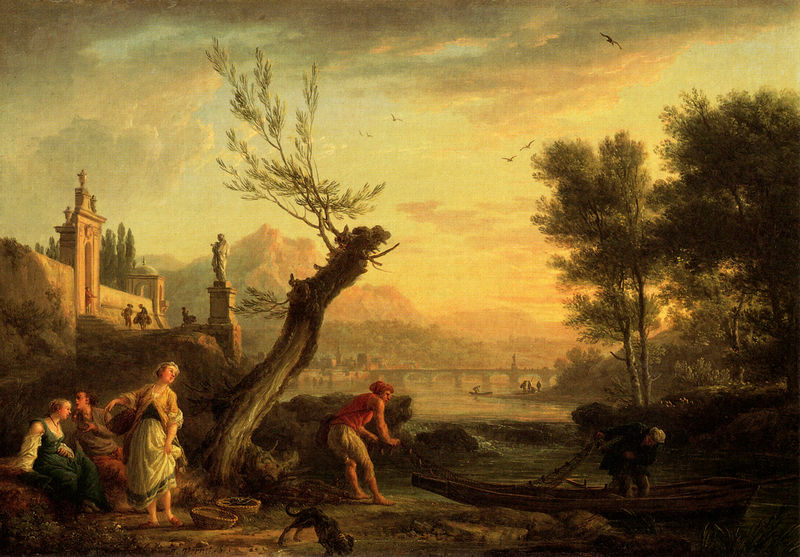
Titel: Flußfischer am Abend
Künstler: Claude Joseph Vernet
Standort: München
Institution: Schleißheim
Schlagwörter: baum, berg, felsen, himmel, laub, mann, schatten, wasser, weiß, wolken, bäume, fluss, frauen, landschaft, menschen, mädchen, ocker, sitzen, stadt, ufer, äste, abend, femmes, frau, hell, hintergrund, licht, männer, orange, schwarz, gebäude, hund, park, rot, schloss, beige, malerei, trinken, barock, sockel, stehen, stein, steine, tragen, dämmerung, hügel, stamm, vögel, weide, zweige, brücke, gewässer, kirche, boden, figur, klassizismus, boot, boote, kahn, turm, skulptur, statue, zypressen, schürze, bogen, italien, süden, fischer, netze, körbe, gebirge, dorf, mauer, sonnenuntergang, ziehen, romantik, treppe, homme, jaune, korb, stimmung, stufen, plastik, abendrot, abendstimmung, tor, bögen, eingang, escalier, helligkeit, ideal, denkmal, friedhof, idealismus, firnis, chien, lac, jupe, rouge, tempel, fähre, bateaux, arkadien, femme, klassik, arbre, soleil, abenddämmerung, ciel, nature, paysage, peinture, netz, fleuve, horizon, paysan, eau, antique, tiber, ville, bleu, lumiere, montagne, riviere, arno, ponte, nachen, arc, porte, nuages, huile, brückenbögen, chateau, palais, arbres, genre, barke, tronc, toile, lupfen, oiseau, sculpture, pont, floß, travail, aurore, panier, couchant, crepuscule, oiseaux, mer, peche, pecheur, poisson, lorrain, aube, ailes, portail, abnedröte, akadien, barque, braque, claude lorrian, filet, gelbstichig, netzt, pater, ruine, temple, renaissance, bateau, personnages, paniers, ruines, volcan, coucher, pecheurs, xviiie, personnage, abre, cours d'eau, huind, souche, home, 18e, lavandière, luminisme, ge, paysage italien, chien barque, filet de pêche, kiosque, chient, xixème, laveuse, lessiveuses, oisseau, cel